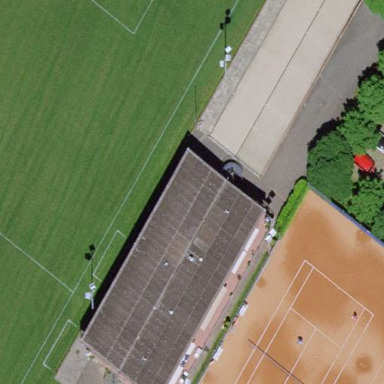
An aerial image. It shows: Pitch for playing boules.